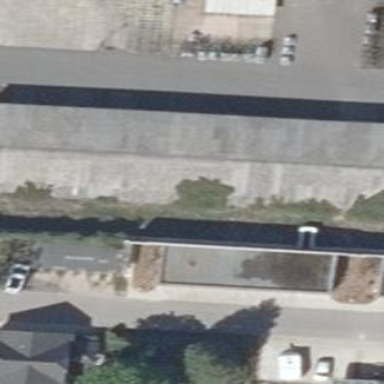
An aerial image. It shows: Industrial building with gabled roof.